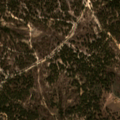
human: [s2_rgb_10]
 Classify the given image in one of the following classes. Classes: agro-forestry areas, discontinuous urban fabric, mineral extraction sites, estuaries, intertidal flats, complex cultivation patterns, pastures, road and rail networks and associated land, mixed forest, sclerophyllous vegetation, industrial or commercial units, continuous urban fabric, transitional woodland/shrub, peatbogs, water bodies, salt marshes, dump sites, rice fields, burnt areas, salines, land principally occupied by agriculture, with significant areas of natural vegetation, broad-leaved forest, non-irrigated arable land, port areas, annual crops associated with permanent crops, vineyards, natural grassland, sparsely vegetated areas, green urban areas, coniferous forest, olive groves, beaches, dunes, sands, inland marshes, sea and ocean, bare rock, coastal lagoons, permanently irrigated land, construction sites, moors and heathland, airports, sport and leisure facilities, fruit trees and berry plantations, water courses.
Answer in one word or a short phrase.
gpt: agro-forestry areas, broad-leaved forest